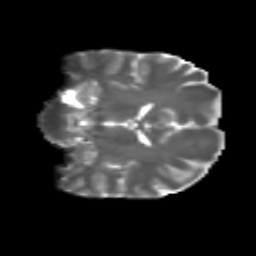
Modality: T2w
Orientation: coronal
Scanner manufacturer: siemens
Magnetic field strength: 3 T
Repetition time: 4.16 s
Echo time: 0.0806 s